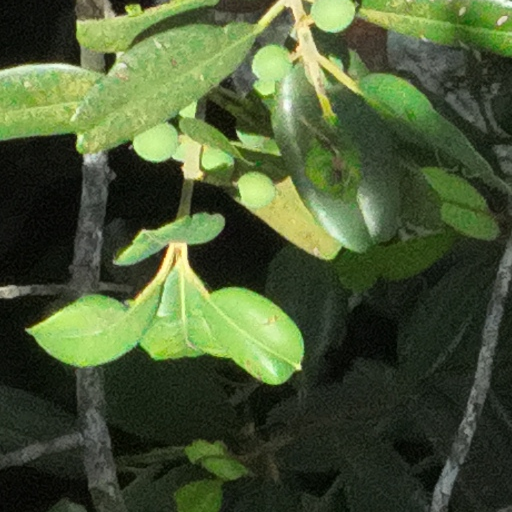
Species: Calophyllum longifolium
GBIF accepted scientific name: Calophyllum longifolium
Crown area (m\u00b2): 235.035